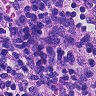
Metastatic tissue present: no